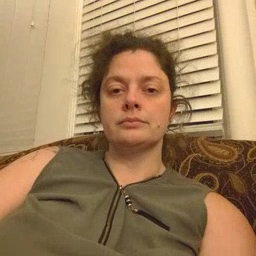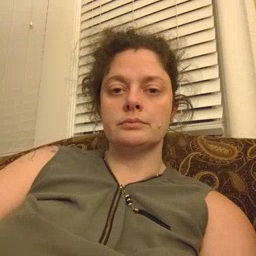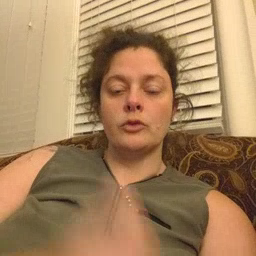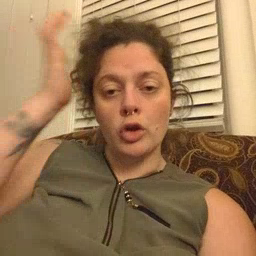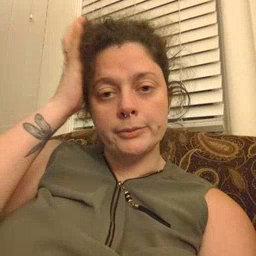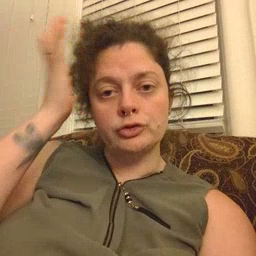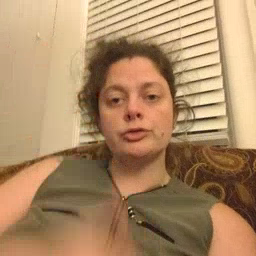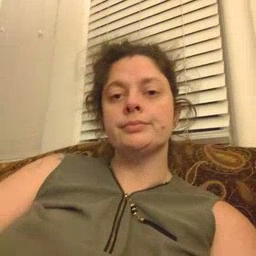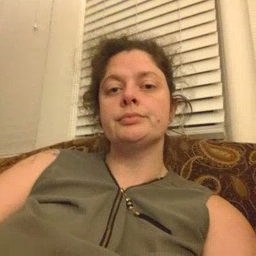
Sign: garbage